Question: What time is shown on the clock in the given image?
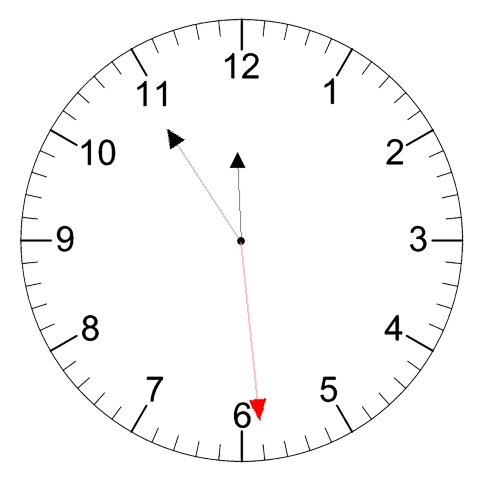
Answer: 11:54:29